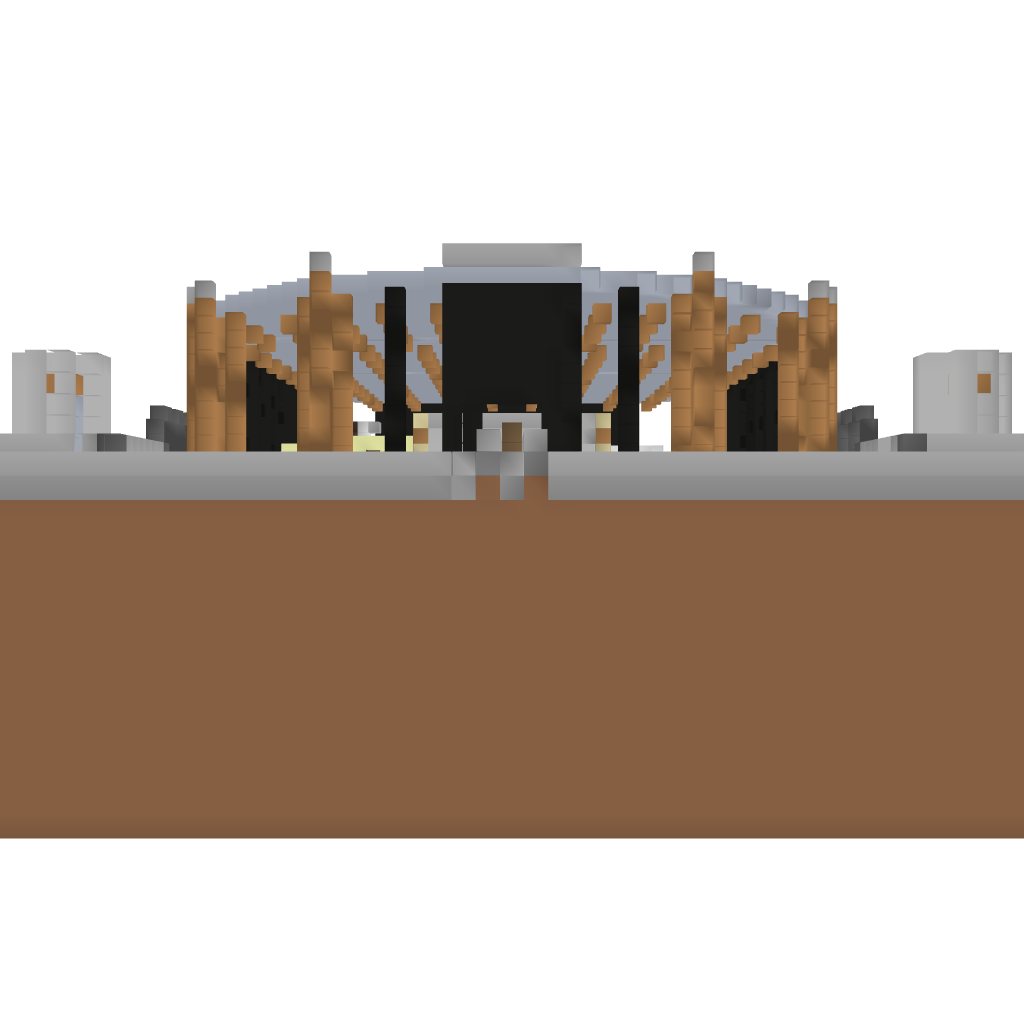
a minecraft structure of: Swimming Centre